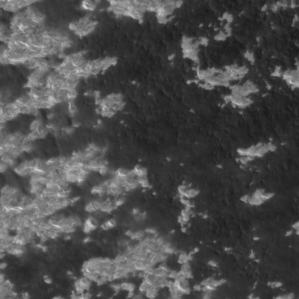
Label: non_frost